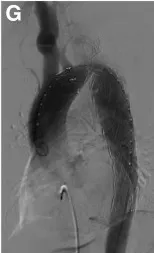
The completion aortogram revealed no evidence of endoleak; disappearance of the aortic arch aneurysm lumen.
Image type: radiology (mri)